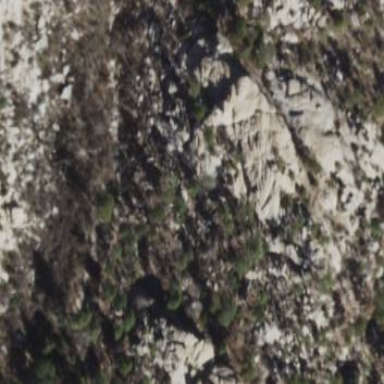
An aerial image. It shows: Landscape of bare rock.